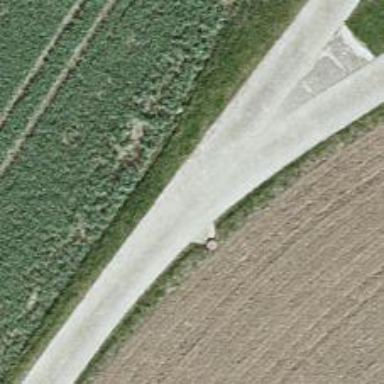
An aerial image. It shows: Service road with grade1 tracktype.